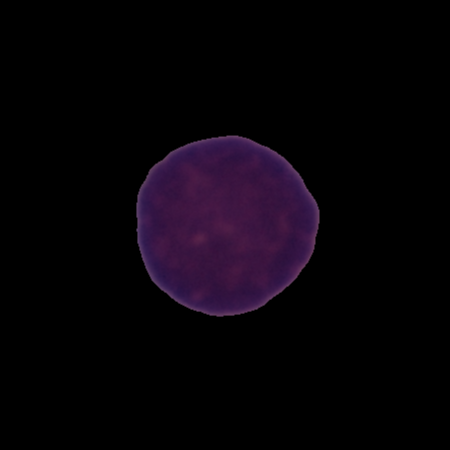
Label: healthy